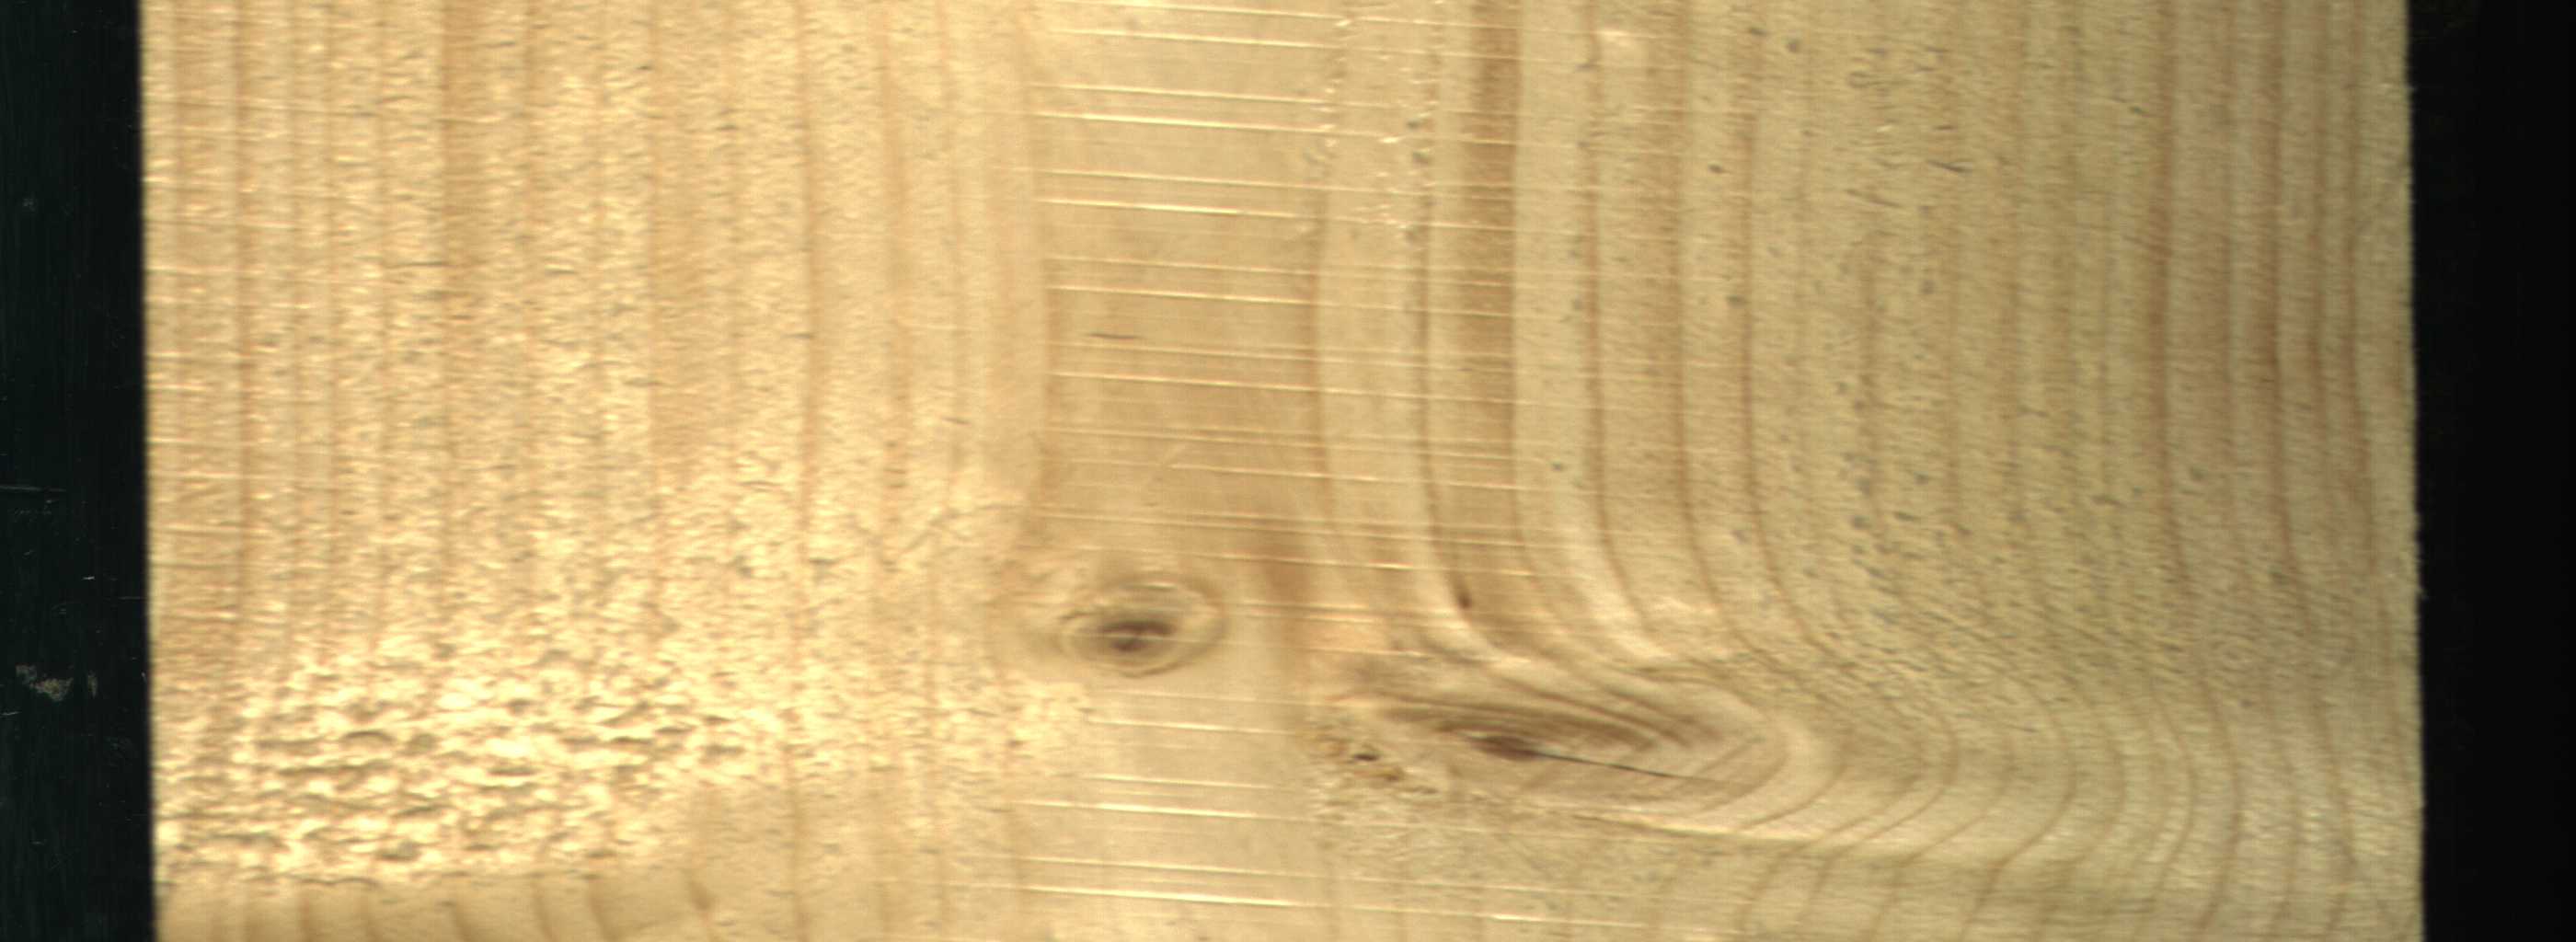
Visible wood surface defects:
Live_Knot
Live_Knot